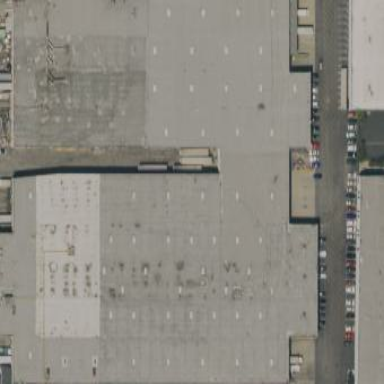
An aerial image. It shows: Factory building.